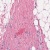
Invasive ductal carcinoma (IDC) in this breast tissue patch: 0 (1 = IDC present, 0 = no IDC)